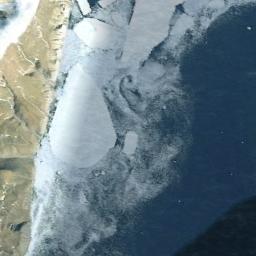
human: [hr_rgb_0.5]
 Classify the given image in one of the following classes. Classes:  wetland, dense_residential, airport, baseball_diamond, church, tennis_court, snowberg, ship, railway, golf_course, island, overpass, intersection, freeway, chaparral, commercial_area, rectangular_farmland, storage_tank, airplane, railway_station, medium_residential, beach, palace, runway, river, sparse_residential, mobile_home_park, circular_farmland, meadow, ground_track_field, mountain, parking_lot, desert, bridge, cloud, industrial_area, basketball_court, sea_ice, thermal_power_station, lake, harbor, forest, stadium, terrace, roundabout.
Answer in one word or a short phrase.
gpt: sea_ice